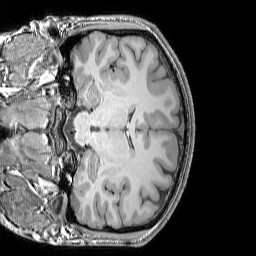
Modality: T1w
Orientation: coronal
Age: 20
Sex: male
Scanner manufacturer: siemens
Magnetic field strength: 3 T
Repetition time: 1.9 s
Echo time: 0.00444 s